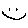
Label: smiley face